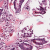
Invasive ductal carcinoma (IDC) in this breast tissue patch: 1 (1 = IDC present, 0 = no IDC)